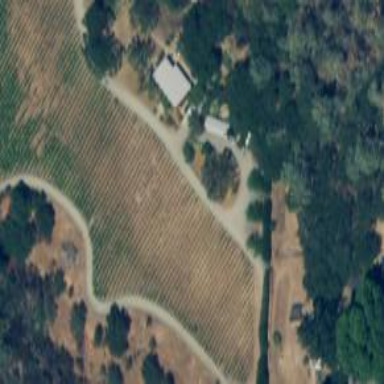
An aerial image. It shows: Vineyard with wine grapes as the main crop.